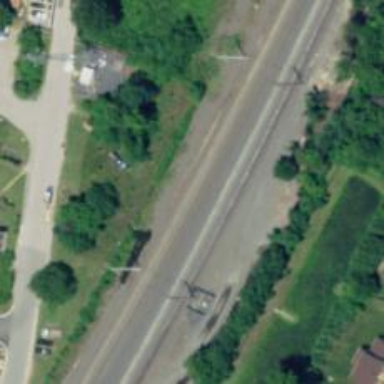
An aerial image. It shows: Railway with electrified contact lines.